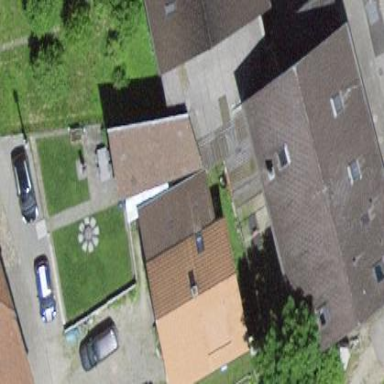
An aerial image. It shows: Residential building.